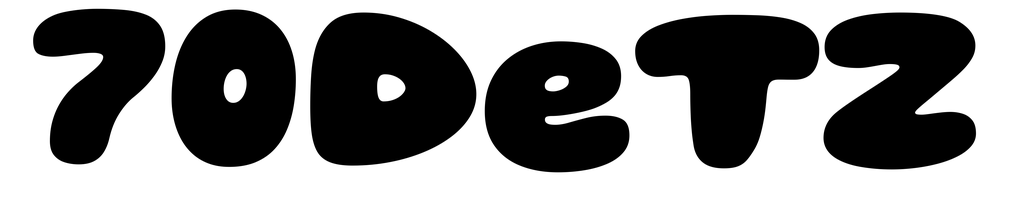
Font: Gluten_Black